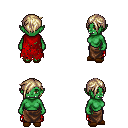
a pixel art fantasy rpg character, female body template, orc, green skin, red tattered cape, robe skirt, white blonde pixie cut hairstyle, brown slippers, four views (front, back, left, right), 2x2 character sprite sheet, small pixel art, hard edges, no anti-aliasing